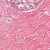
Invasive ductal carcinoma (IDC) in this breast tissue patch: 0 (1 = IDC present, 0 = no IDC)